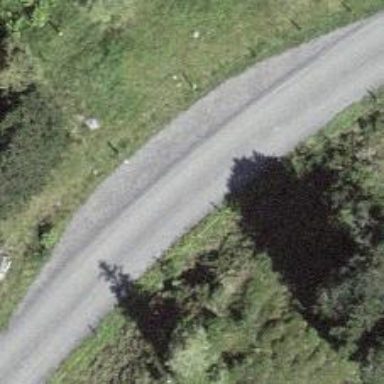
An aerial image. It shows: Passing place on the road.